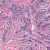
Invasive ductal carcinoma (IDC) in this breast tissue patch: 1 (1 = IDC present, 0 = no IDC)